Question: I'm trying to generate a cloud of 2D points (uniformly) distributed within a triangle. So far, I've achieved the following:

The code I've used is this:
'''
N = 1000;
X = -10:0.1:10;
for i=1:N
j = ceil(rand() * length(X));
x_i = X(j);
y_i = (10 - abs(x_i)) * rand;
E(:, i) = [x_i y_i];
end
'''
However, the points are not uniformly distributed, as clearly seen in the left and right corners. How can I improve that result? I've been trying to search for the different shapes too, with no luck.
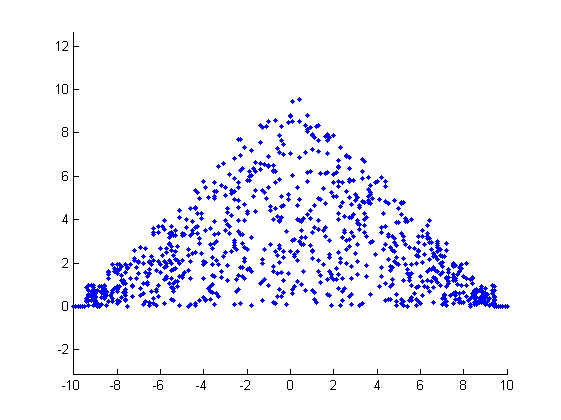
Answer: You should first ask yourself what would make the points within a triangle distributed uniformly.
To make a long story short, given all three vertices of the triangle, you need to transform two uniformly distributed random values like so:
'''
N = 1000; % # Number of points
V = [-10, 0; 0, 10; 10, 0]; % # Triangle vertices, pairs of (x, y)
t = sqrt(rand(N, 1));
s = rand(N, 1);
P = (1 - t) * V(1, :) + bsxfun(@times, ((1 - s) * V(2, :) + s * V(3, :)), t);
'''
This will produce a set of points which are uniformly distributed inside the specified triangle:
'''
scatter(P(:, 1), P(:, 2), '.')
'''

Note that this solution does not involve repeated conditional manipulation of random numbers, so it cannot potentially fall into an endless loop.
For further reading, have a look at <URL>.